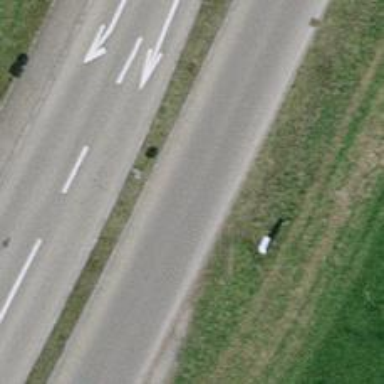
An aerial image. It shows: Asphalt road classified as primary highway.